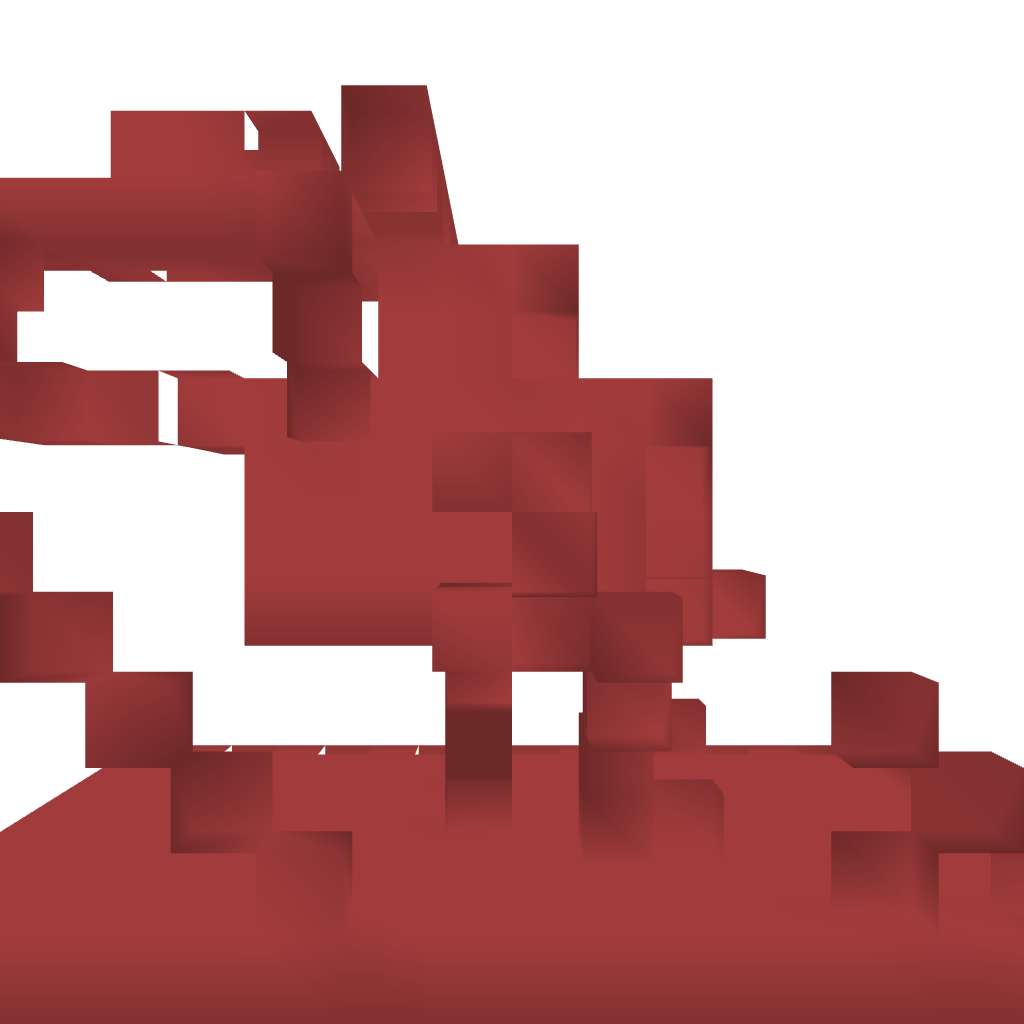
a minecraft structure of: Lava door bad low quality